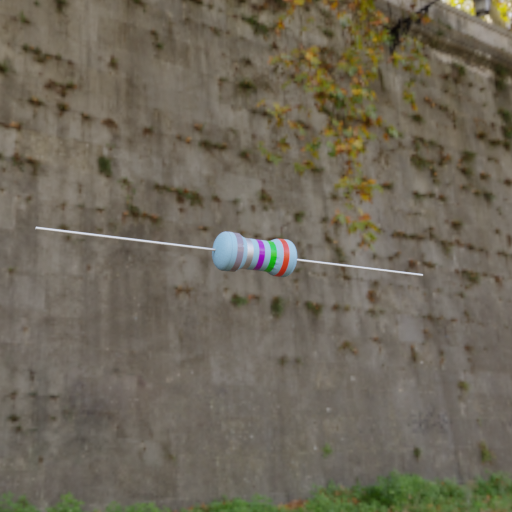
Resistor colour bands (in order): gray, silver, violet, green, red